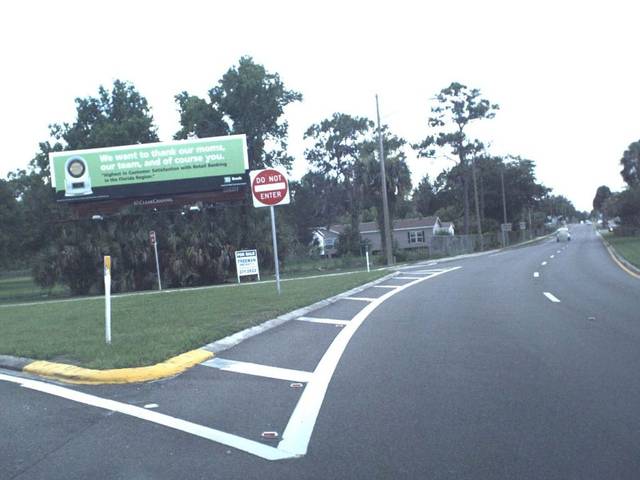
Region: United States
Coordinates: 29.699, -82.339